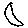
Label: moon